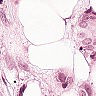
Metastatic tissue present: yes